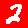
Digit: 2